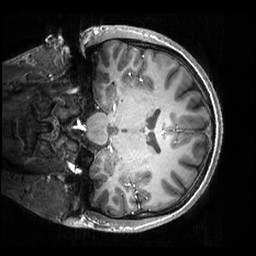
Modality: T1w
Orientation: coronal
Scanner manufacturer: philips
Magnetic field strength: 7 T
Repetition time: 0.008 s
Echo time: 0.001974 s